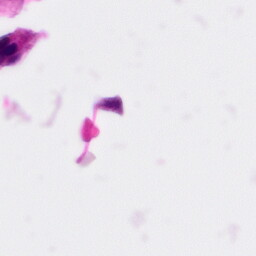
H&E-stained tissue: Pancreatic